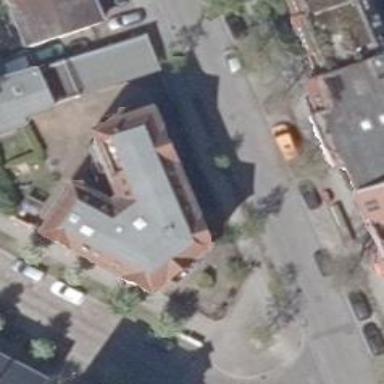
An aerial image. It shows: Pub.